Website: macys
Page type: delivery-shipping
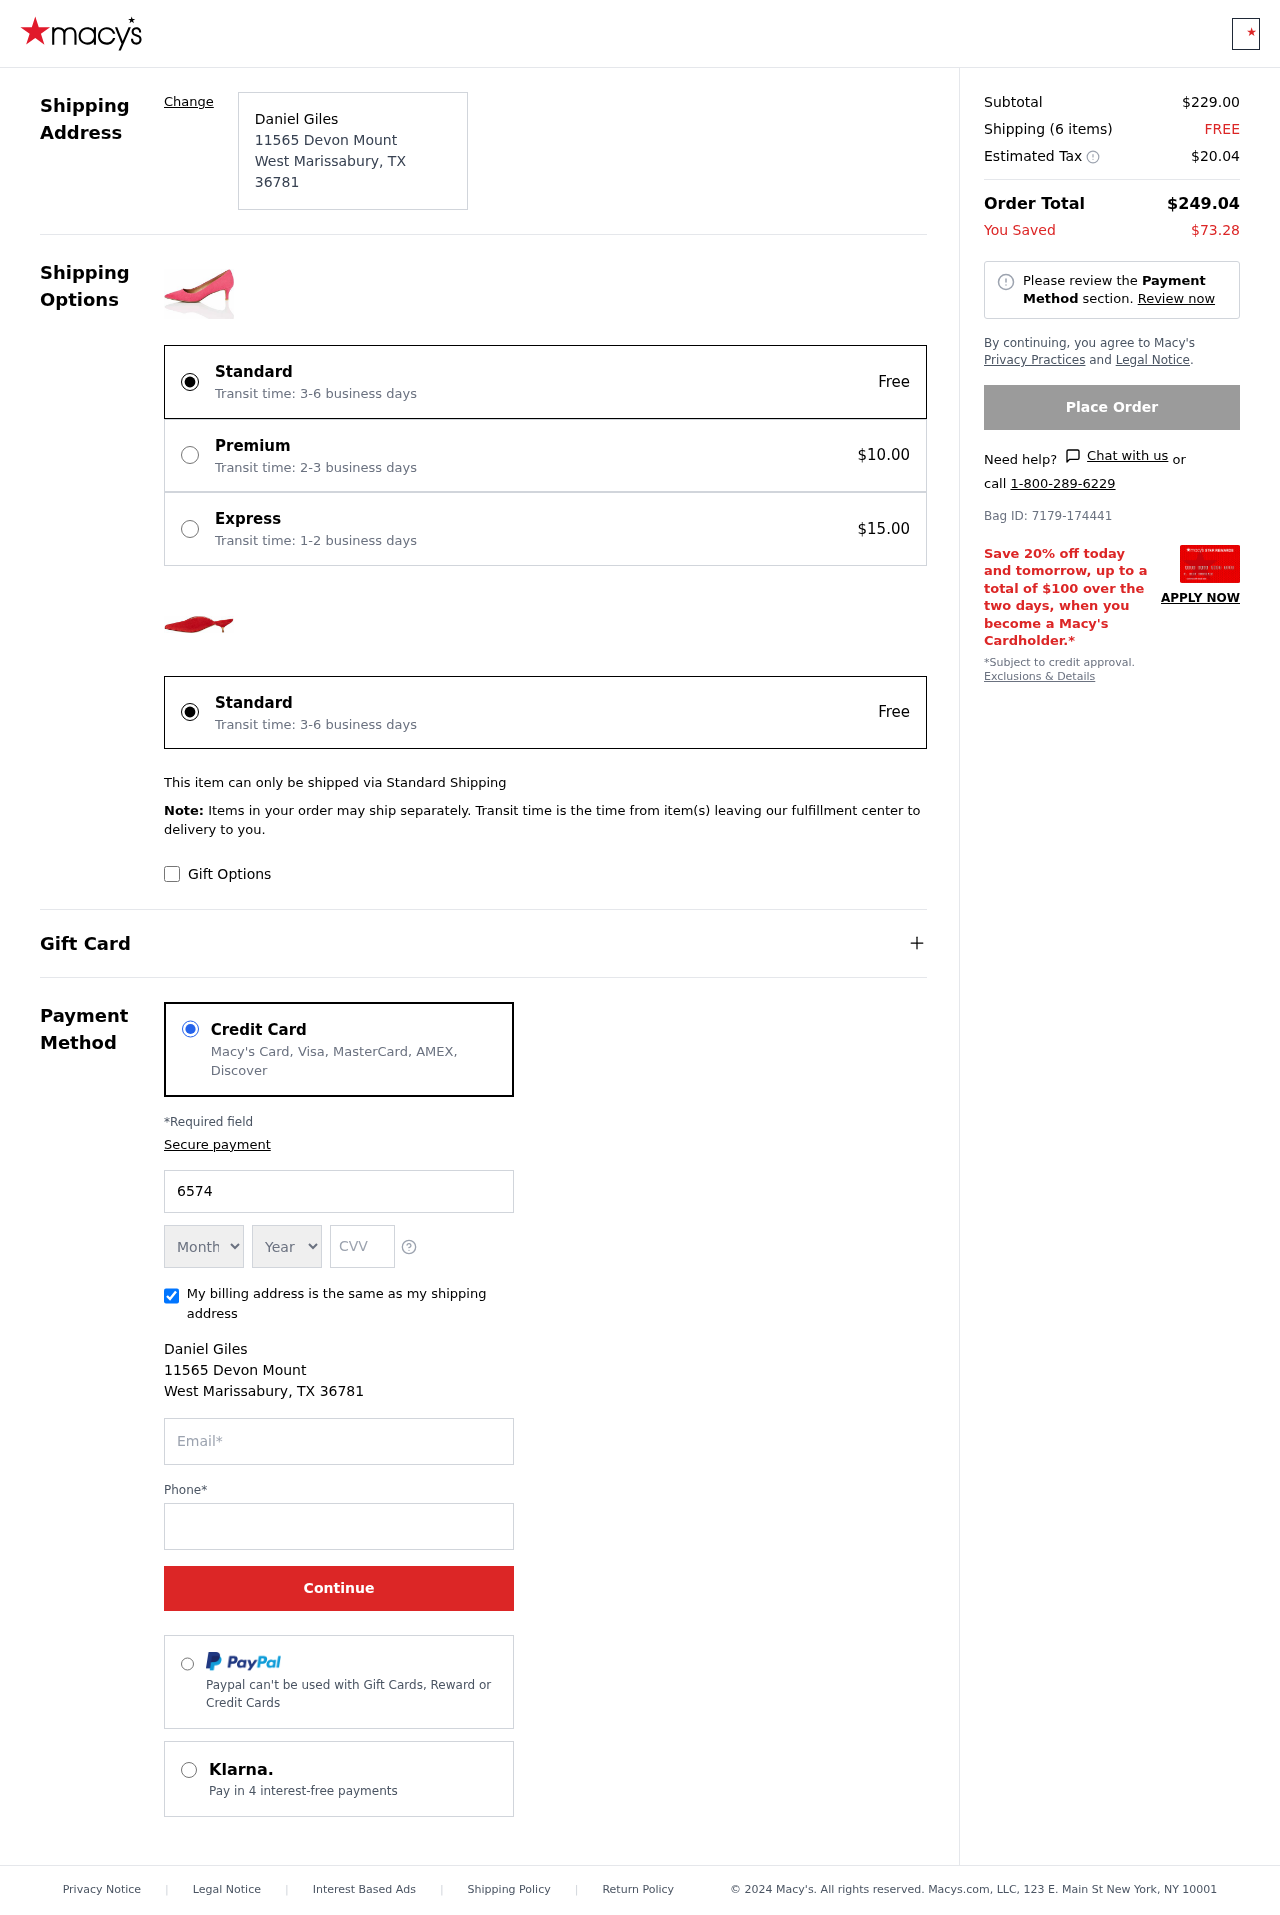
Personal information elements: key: PII_CARD_EXPIRY_MONTH
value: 05
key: PII_CARD_EXPIRY_YEAR
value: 26
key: PII_CITY
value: West Marissabury
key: PII_CITY_STATE_ZIP
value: West Marissabury, TX 36781
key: PII_FULLNAME
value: Daniel Giles
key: PII_POSTCODE
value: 36781
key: PII_STATE_ABBR
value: TX
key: PII_STREET
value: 11565 Devon Mount
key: PII_CARD_NUMBER
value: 6574 7202 0133 5086
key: PII_CARD_CVV
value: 928
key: PII_EMAIL
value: dgiles@gmail.com
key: PII_PHONE
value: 7353280302
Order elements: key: ORDER_SUBTOTAL
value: $229.00
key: ORDER_NUM_ITEMS
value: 6
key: ORDER_SHIPPING_COST
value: FREE
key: ORDER_TAX
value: $20.04
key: ORDER_TOTAL
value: $249.04
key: ORDER_SAVINGS
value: $73.28
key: ORDER_BAG_ID
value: Bag ID: 7179-174441